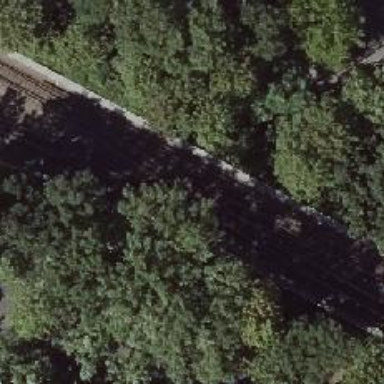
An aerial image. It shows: Rail track with electrification on top.